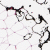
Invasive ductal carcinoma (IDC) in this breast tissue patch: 0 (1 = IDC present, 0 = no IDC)